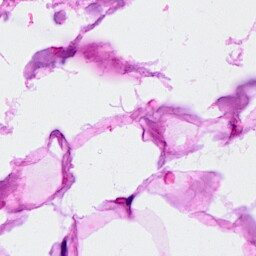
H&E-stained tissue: Breast